Question: OSMDroid
how to set the boundaries of the map? so that there's such a

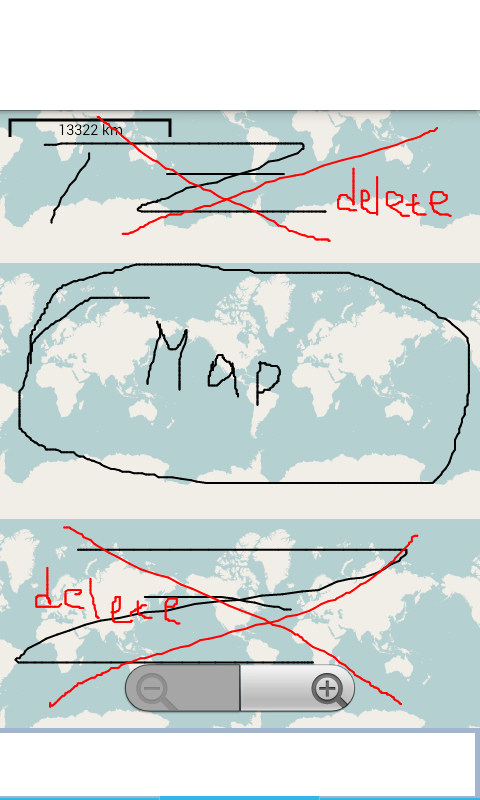
Answer: I think what you're looking for is:
'''
mMapView.setScrollableAreaLimit(boundingBox)
'''